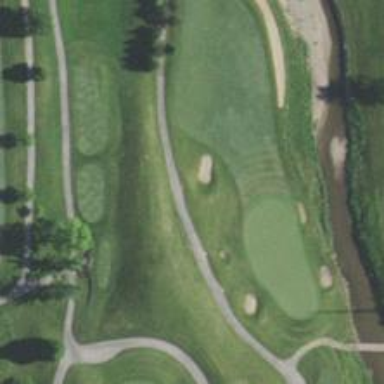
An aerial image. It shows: Path for golf carts.